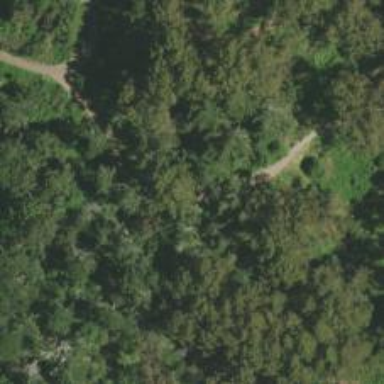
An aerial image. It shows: Path.